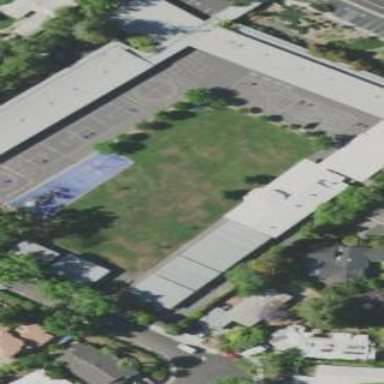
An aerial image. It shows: School.